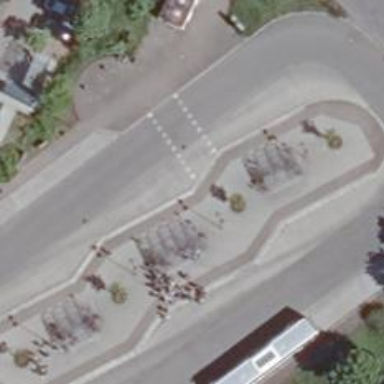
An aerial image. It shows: Platform for public transport with shelter.